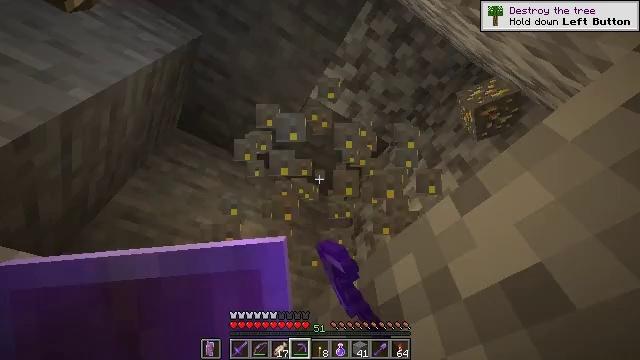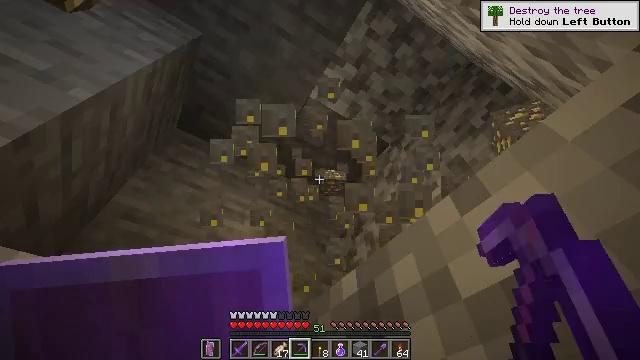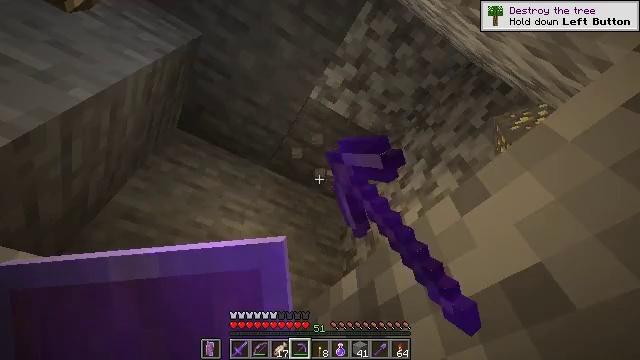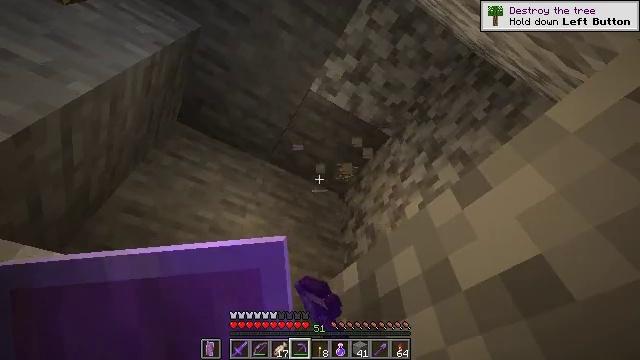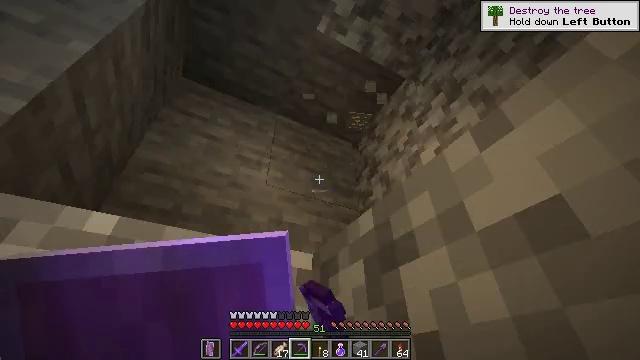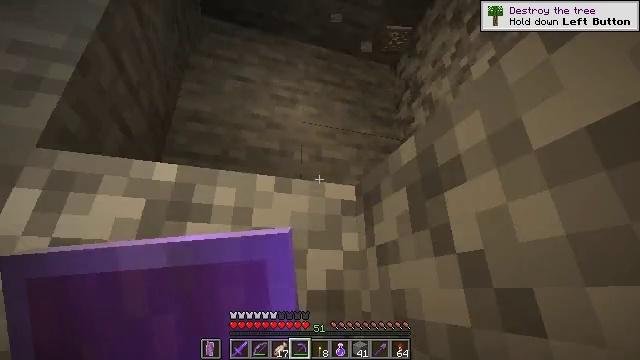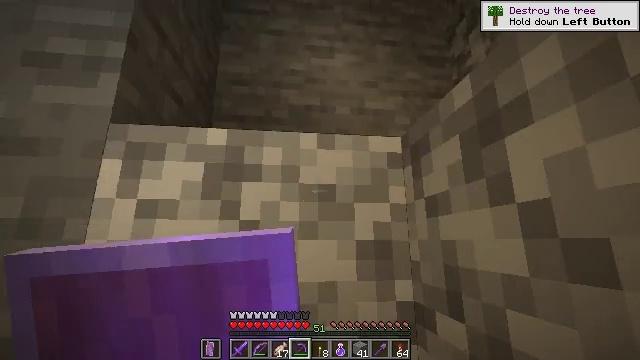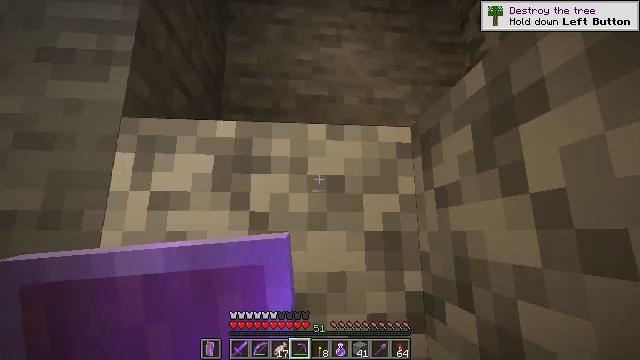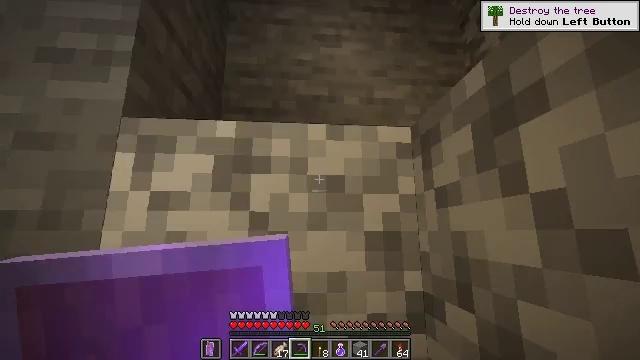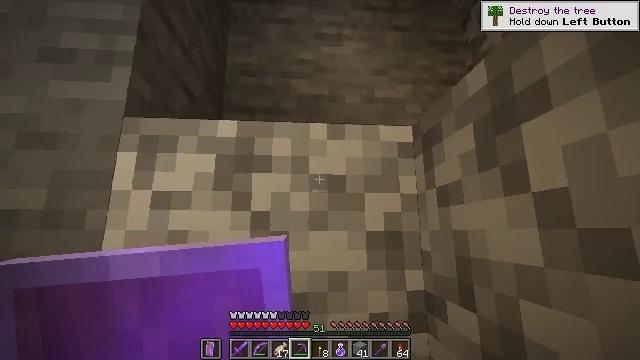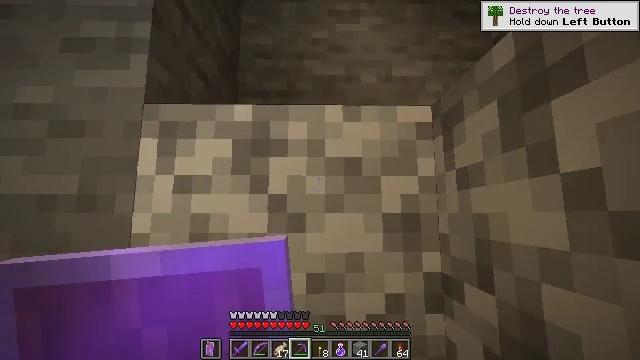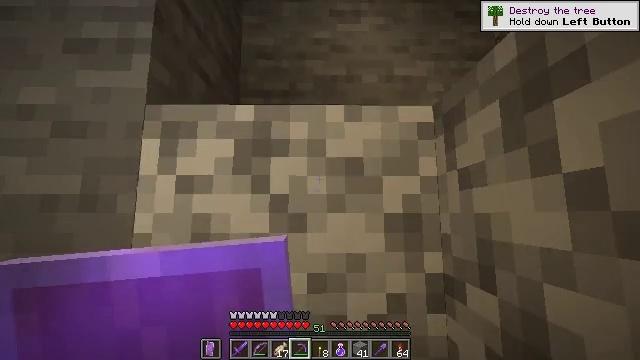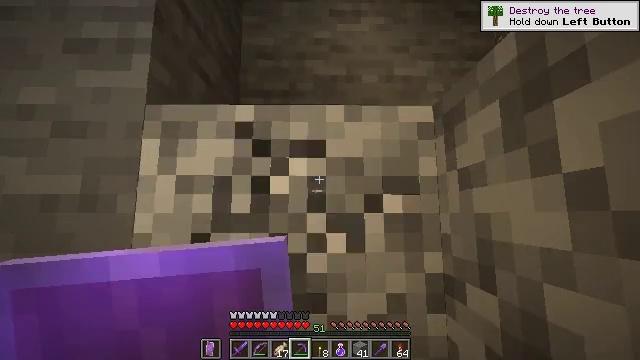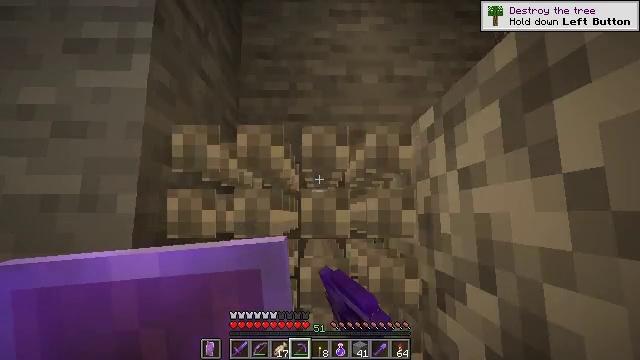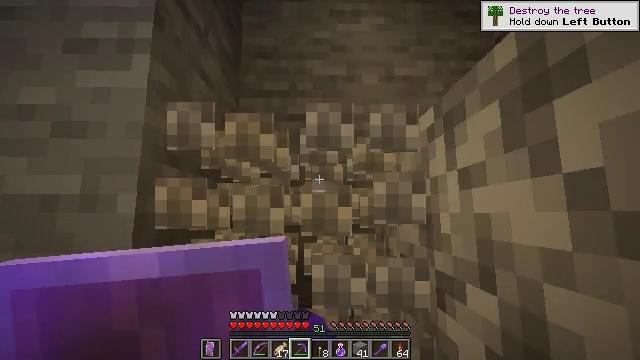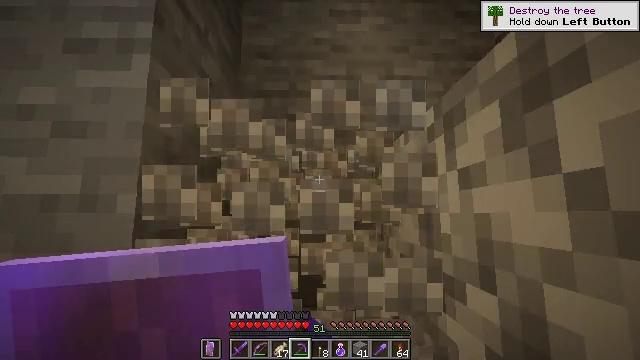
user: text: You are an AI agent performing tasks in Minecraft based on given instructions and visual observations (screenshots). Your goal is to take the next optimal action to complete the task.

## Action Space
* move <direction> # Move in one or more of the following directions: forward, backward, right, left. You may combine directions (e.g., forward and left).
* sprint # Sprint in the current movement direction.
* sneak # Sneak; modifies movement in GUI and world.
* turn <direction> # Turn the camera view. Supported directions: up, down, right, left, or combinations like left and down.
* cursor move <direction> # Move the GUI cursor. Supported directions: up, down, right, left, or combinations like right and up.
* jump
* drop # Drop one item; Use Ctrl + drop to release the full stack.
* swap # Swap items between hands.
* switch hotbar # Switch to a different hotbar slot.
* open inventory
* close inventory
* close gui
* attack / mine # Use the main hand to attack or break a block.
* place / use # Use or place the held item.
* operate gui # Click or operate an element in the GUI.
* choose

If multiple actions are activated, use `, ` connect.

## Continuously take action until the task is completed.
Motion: motion action
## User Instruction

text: Collect diorite
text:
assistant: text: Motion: attack / mine
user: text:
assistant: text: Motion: attack / mine
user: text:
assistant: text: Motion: turn down
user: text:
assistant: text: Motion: turn left and down
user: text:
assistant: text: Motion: turn left and down
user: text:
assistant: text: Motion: turn left and down
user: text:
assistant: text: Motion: turn left and down
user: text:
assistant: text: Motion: no_op
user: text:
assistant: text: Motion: no_op
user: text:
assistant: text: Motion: turn left and down
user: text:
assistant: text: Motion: no_op
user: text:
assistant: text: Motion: attack / mine
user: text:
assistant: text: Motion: attack / mine
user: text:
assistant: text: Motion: attack / mine
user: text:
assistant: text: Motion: attack / mine
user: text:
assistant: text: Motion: attack / mine
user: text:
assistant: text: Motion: attack / mine
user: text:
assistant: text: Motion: no_op